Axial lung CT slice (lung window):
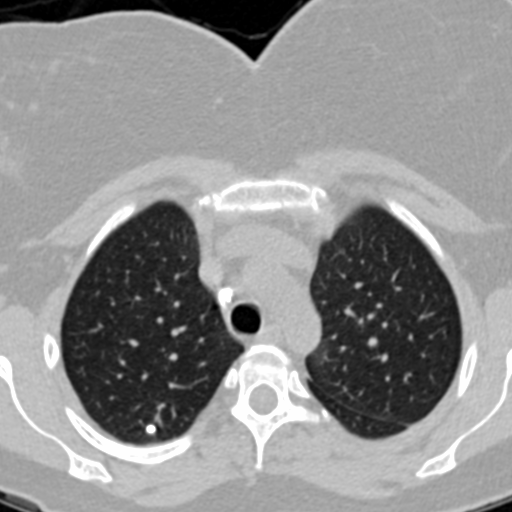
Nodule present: yes
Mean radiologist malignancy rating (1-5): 1